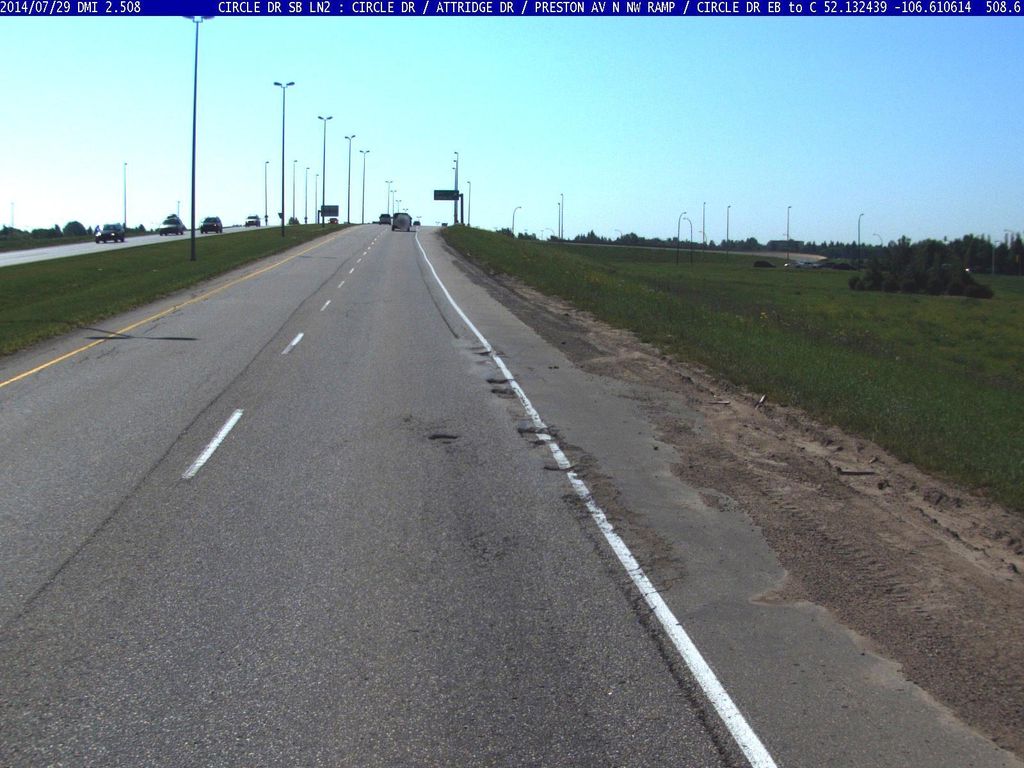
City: saskatoon